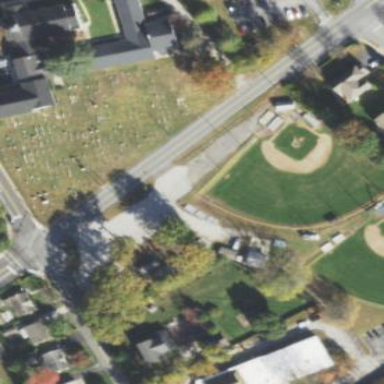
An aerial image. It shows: Cemetery.